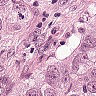
Metastatic tissue present: yes